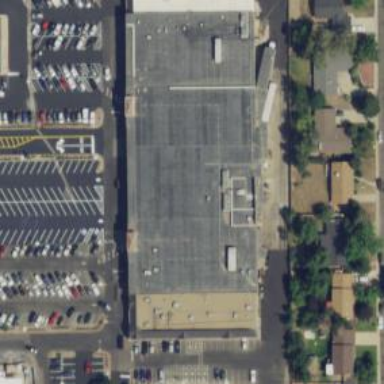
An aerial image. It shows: Supermarket.